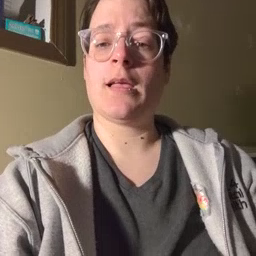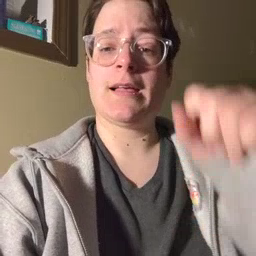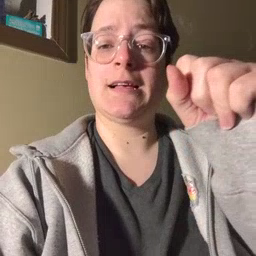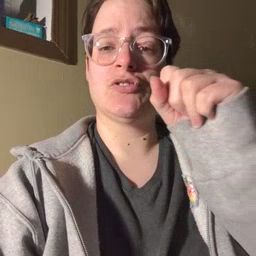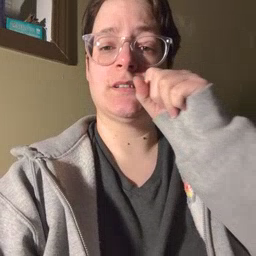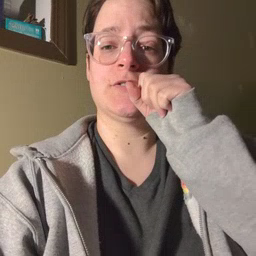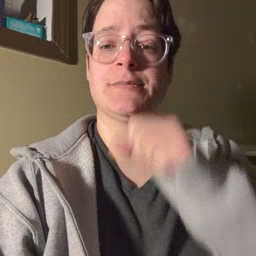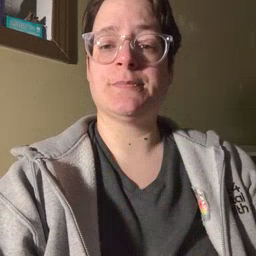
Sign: carrot